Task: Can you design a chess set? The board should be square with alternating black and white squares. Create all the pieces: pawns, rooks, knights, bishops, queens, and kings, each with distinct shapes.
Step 1127:
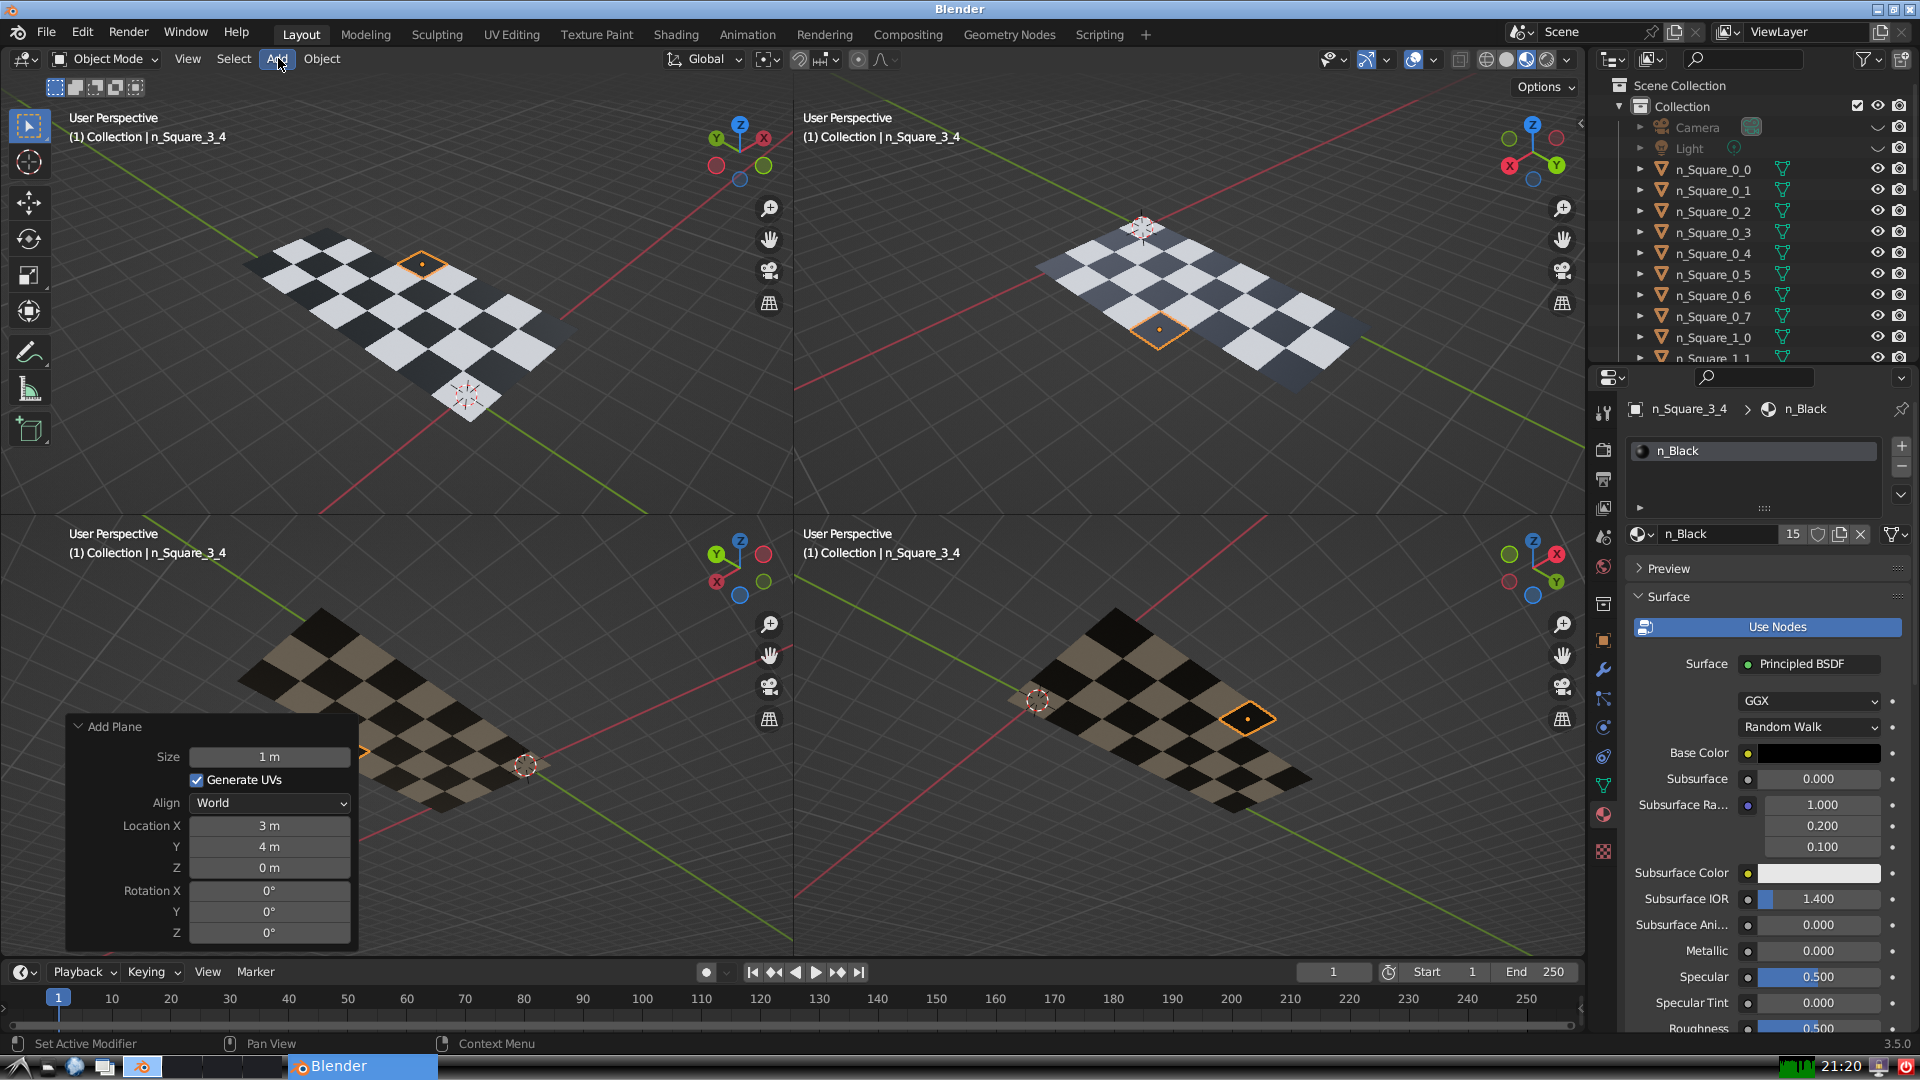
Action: click: no